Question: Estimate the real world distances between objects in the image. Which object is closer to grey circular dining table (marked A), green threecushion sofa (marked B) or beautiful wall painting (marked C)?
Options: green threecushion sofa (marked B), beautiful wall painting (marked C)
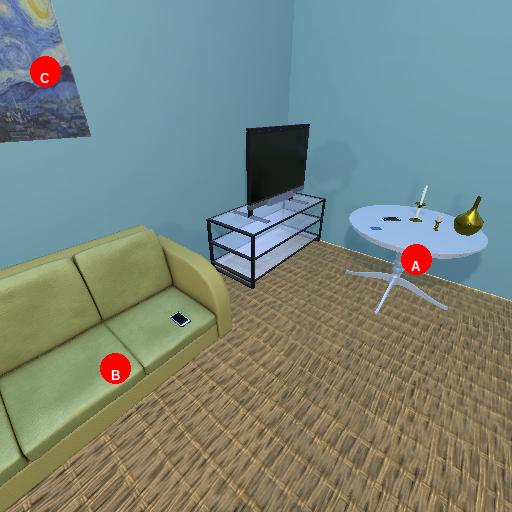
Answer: green threecushion sofa (marked B)